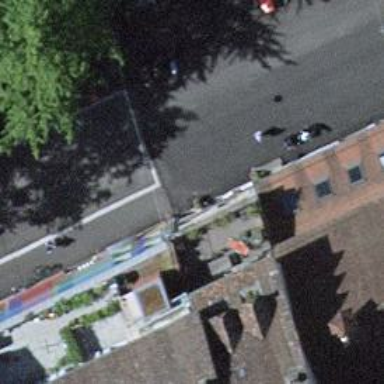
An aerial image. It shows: Restaurant.